Interaction volume radius: 5 \u00c5
Interaction volume height: 10 \u00c5
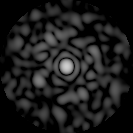
Disorder parameter: 0.8276